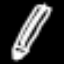
Label: pencil